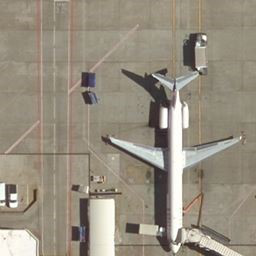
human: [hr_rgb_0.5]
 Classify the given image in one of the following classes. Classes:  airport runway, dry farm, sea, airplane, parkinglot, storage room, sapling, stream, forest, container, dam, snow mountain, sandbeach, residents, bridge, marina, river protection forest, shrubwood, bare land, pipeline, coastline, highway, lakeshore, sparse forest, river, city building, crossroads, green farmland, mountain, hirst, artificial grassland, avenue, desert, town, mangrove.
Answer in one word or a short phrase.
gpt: airplane